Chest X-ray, AP view. Patient: 38 years old, sex F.
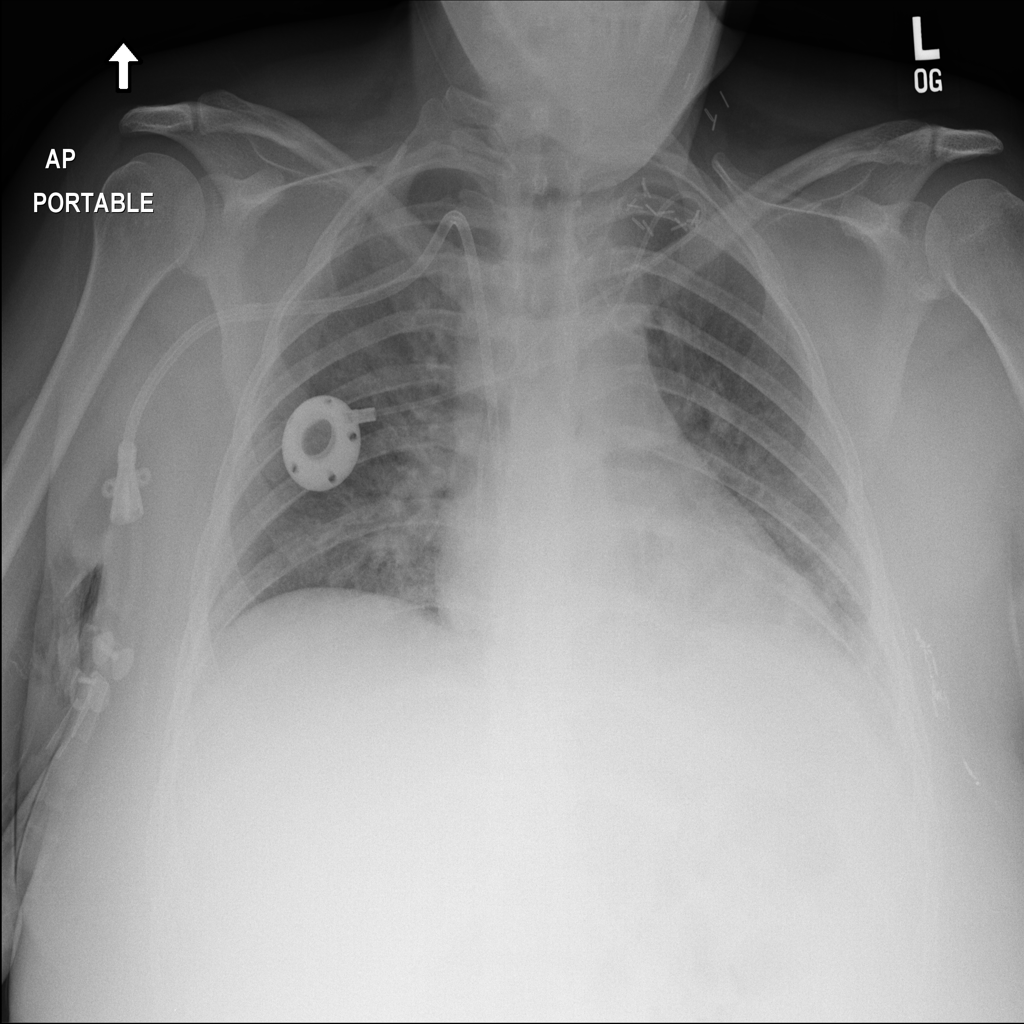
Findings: Edema